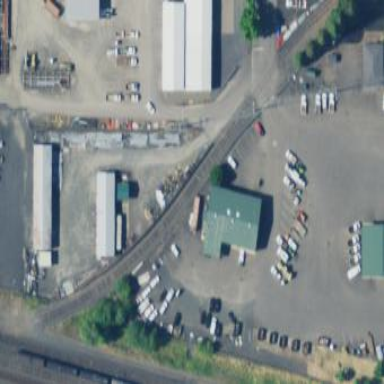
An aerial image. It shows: Depot used for parking.